Current action and preconditions to check: trajectory_clear

Your task: For each precondition in the list above, predict whether it will hold at this action.

Consider the current scene as observed from the mobile robot's camera, and analyze the predicted future states of all dynamic agents (e.g., people, animals, vehicles, or any moving entities) within the NEXT SECOND.

IMPORTANT: Only answer "very likely" if you are absolutely certain—based on strong, clear evidence—that a dynamic agent will violate the precondition in the predicted future state. Do NOT answer "very likely" for unlikely, ambiguous, or low-probability risks.

Ask yourself for each precondition: Is there a high probability, with clear and convincing evidence, that the predicted future states of any dynamic agent will interfere with the predicted future state of the currently executing action within the NEXT SECOND, causing that precondition to fail?

Assess the risk level based on these predictions. Use "likely" or "very likely" if motions create a clear risk of interference.

Use "neutral" or "improbable" if agents are nearby but their predicted paths are clearly diverging or non-conflicting.

Failure Risk Categories: "very improbable", "improbable", "neutral", "likely", "very likely"

Answer Format: Output ONLY the probability_of_failure value from these categories: "very improbable", "improbable", "neutral", "likely", "very likely"

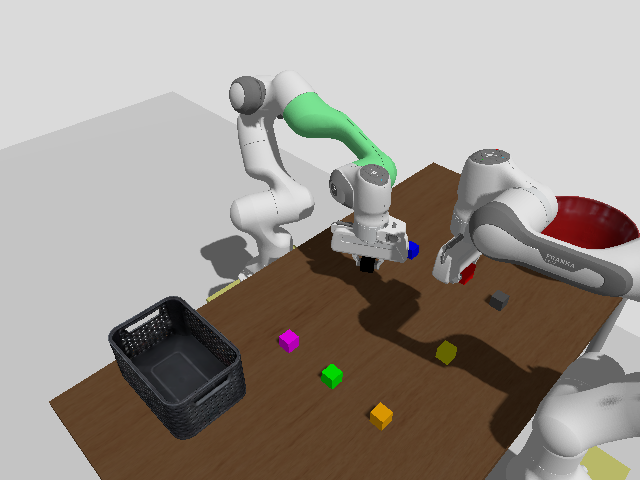

Answer: very improbable